Field crop: maize
Growth stage: 1
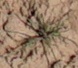
Species: lolium